Question: I'm trying to create jquery mobile navbar custom icon.
'''
#football .ui-icon {
background: url('/Content/images/icon-football.png') no-repeat rgba(0, 0, 0, 0.4) !important;
background-size: 22px 22px;
}
'''
'''
<div data-role="navbar" data-theme="b" data-grid="c">
<ul>
<li>
<a href="/somelink" id="#football" data-icon="football" data-theme="b">football</a>
</li>
...
</ul>
</div>
'''
I'm getting navbar button rendered but without icon
Update:
rendered html is
'''
<a id="#football" class="ui-link ui-btn ui-btn-b ui-icon-football ui-btn-icon-top" data-theme="b" data-icon="football" href="/">Football </a>
'''

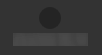
Answer: This is how you do it: <URL>
### HTML:
'''
<div data-role="navbar" data-theme="b" data-grid="c">
<ul>
<li>
<a href="/somelink" id="#football" data-icon="football" data-theme="b">football</a>
</li>
...
</ul>
</div>
'''
### CSS:
'''
.ui-icon-football:after {
background-image: url('http://png-5.findicons.com/files/icons/546/sport/16/football.png');
}
'''
### More info
Read <URL> article if you want to find more, look for chapter .